Question: I am having a strange problem with primefaces. At a certain point theme stopped to be applied properly to standard JSF controls like commandButton, etc. Unfortunately I cannot track back the cause of the problem
my xhtml:
'''
<html xmlns="http://www.w3.org/1999/xhtml"
xmlns:h="http://java.sun.com/jsf/html"
xmlns:f="http://java.sun.com/jsf/core"
xmlns:p="http://primefaces.org/ui">
<h:head>
</h:head>
<h:body>
<p:spinner /> <!-- this one is skinned properly -->
<p:outputPanel>
Bla <p:commandButton /> <-- this one is not -->
</p:outputPanel>
</h:body>
'''
my web.xml
'''
<web-app xmlns:xsi="http://www.w3.org/2001/XMLSchema-instance" xmlns="http://java.sun.com/xml/ns/javaee" xsi:schemaLocation="http://java.sun.com/xml/ns/javaee http://java.sun.com/xml/ns/javaee/web-app_3_0.xsd" version="3.0">
<display-name>MyWebApp</display-name>
<welcome-file-list>
<welcome-file>index.jsf</welcome-file>
</welcome-file-list>
<context-param>
<param-name>primefaces.THEME</param-name>
<param-value>bootstrap</param-value>
</context-param>
<context-param>
<param-name>javax.faces.DEFAULT_SUFFIX</param-name>
<param-value>.xhtml</param-value>
</context-param>
</web-app>
'''
In the source of the generated HTML I notice that button class is not set properly:
Looking at the source I don't really understand why are there two links to stylesheets added. Shouldn't the stylesheet from the theme cover everything?
'''
<html xmlns="http://www.w3.org/1999/xhtml">
<head>
<link type="text/css" rel="stylesheet" href="/MyWebApp/javax.faces.resource/theme.css.jsf?ln=primefaces-bootstrap" />
<link type="text/css" rel="stylesheet" href="/MyWebApp/javax.faces.resource/primefaces.css.jsf?ln=primefaces&amp;v=4.0" />
<script type="text/javascript" src="/MyWebApp/javax.faces.resource/jquery/jquery.js.jsf?ln=primefaces&amp;v=4.0"></script><script type="text/javascript" src="/MyWebApp/javax.faces.resource/jquery/jquery-plugins.js.jsf?ln=primefaces&amp;v=4.0">
</script>
<script type="text/javascript" src="/MyWebApp/javax.faces.resource/primefaces.js.jsf?ln=primefaces&amp;v=4.0">
</script>
</head>
<body>
<span id="j_idt6" class="ui-spinner ui-widget ui-corner-all">
<input id="j_idt6_input" name="j_idt6_input" type="text" class="ui-spinner-input ui-inputfield ui-state-default ui-corner-all" autocomplete="off" />
<a class="ui-spinner-button ui-spinner-up ui-corner-tr ui-button ui-widget ui-state-default ui-button-text-only">
<span class="ui-button-text">
<span class="ui-icon ui-icon-triangle-1-n">
</span>
</span>
</a>
<a class="ui-spinner-button ui-spinner-down ui-corner-br ui-button ui-widget ui-state-default ui-button-text-only">
<span class="ui-button-text">
<span class="ui-icon ui-icon-triangle-1-s">
</span>
</span>
</a>
</span>
<script id="j_idt6_s" type="text/javascript">PrimeFaces.cw('Spinner','widget_j_idt6',{id:'j_idt6'});
</script> <!-- this one is skinned properly -->
<div id="j_idt7" class="ui-outputpanel ui-widget">
Bla
<button id="j_idt9" name="j_idt9" class="" onclick="PrimeFaces.ab({source:'j_idt9'});return false;" type="submit">
<span class="ui-button-text ui-c">ui-button</span>
</button>
<script id="j_idt9_s" type="text/javascript">PrimeFaces.cw('CommandButton','widget_j_idt9',{id:'j_idt9'});
</script> <!-- this one is not -->
</div>
</body>
</html>
'''
That's what I see in the browser:

Runtime JBOSS AS 7.1.1
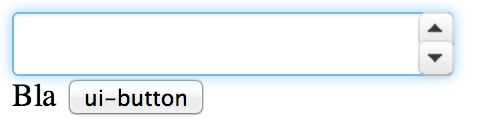
Answer: Problem disappeared by itself :S